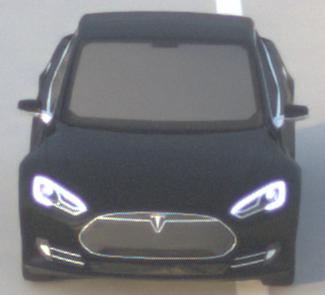
Make: Tesla
Model: Model S 60
Detailed model: Model S
Model produced from: 2013/10
Model produced until: 2014/10
Doors: 5
Color: black
Road condition: dry road
Daytime: sunrise or sunset
Contrast: low contrast